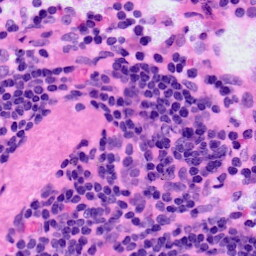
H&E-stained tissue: LymphNode